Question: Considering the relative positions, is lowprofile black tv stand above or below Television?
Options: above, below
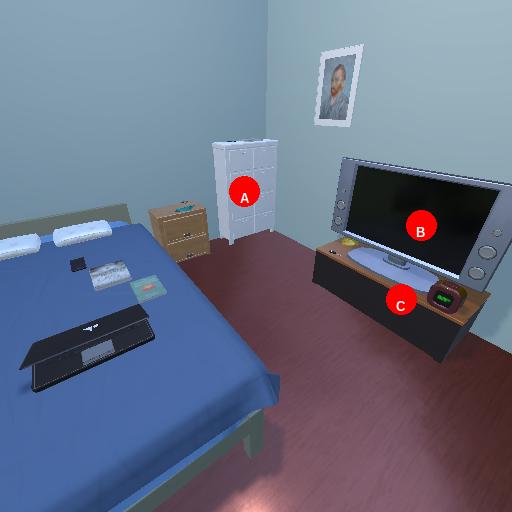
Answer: above